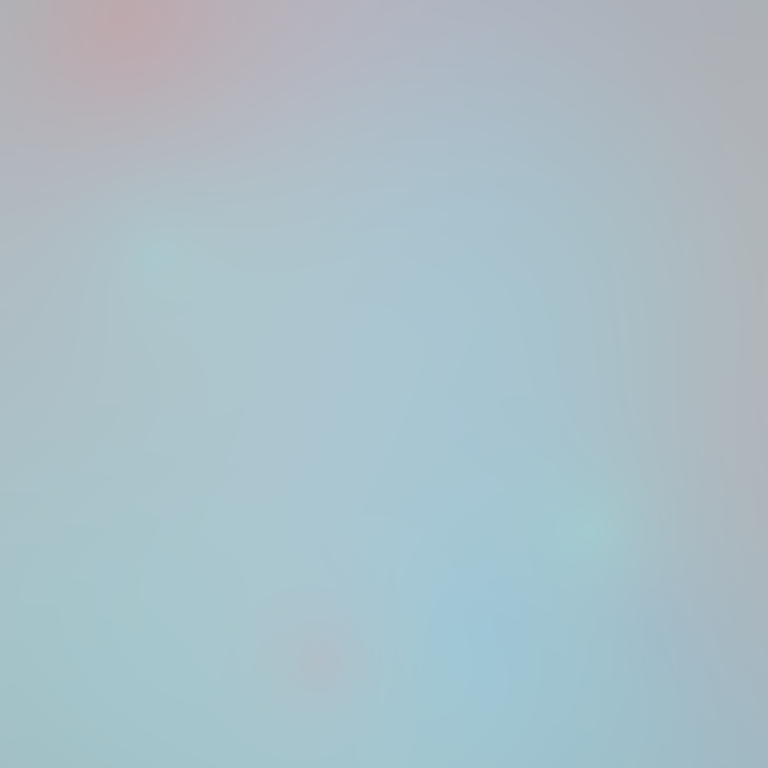
Abstract light effect, smooth gradient from soft blue to pale pink, serene atmosphere, diffuse light, no room, no furniture, no objects.